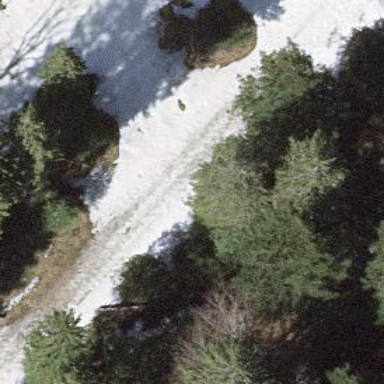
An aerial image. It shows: Grade2 track road designed for Nordic skiing. The track is groomed for both classic and skating skiing styles.